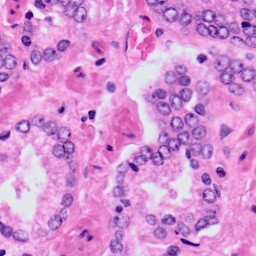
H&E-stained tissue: Prostate